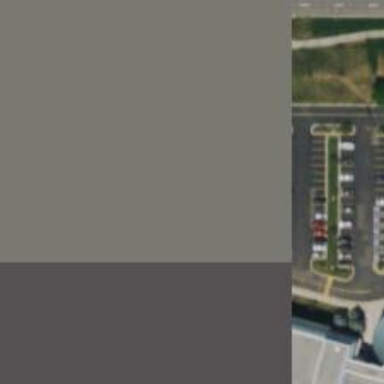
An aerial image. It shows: Parking space is available.